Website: bh-photo
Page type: review-order
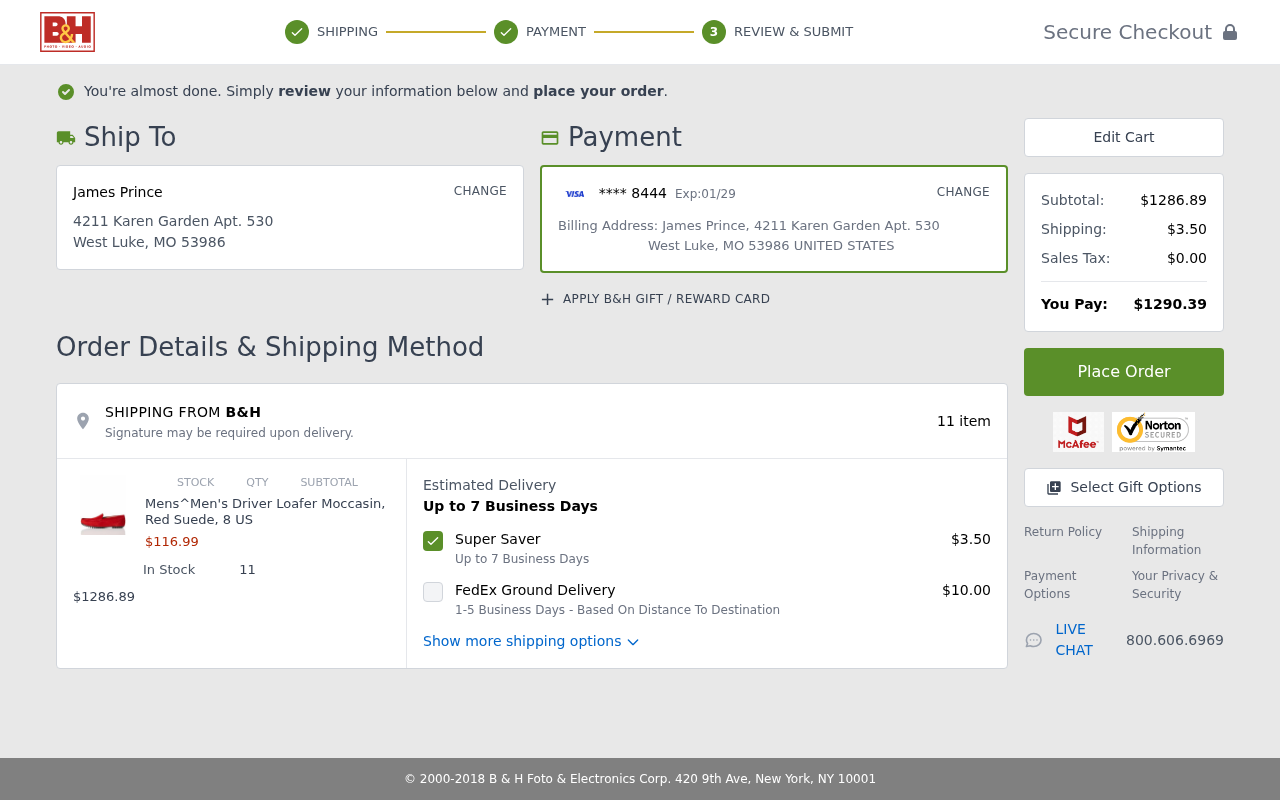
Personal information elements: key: PII_CARD_EXPIRY
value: Exp:01/29
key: PII_CARD_LAST4
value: **** 8444
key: PII_CITY_STATE_ZIP
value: West Luke, MO 53986
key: PII_COUNTRY
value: UNITED STATES
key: PII_FULLNAME
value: James Prince
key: PII_FULLNAME2
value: James Prince
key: PII_STREET
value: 4211 Karen Garden Apt. 530
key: PII_CITY
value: West Luke
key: PII_POSTCODE
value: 53986
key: PII_STATE_ABBR
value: MO
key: PII_POSTCODE_FULL
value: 53986
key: PII_CITY_STATE
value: West Luke, MO
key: PII_POSTCODE_NUMERIC
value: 53986
Product elements: key: PRODUCT1_NAME
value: Mens^Men's Driver Loafer Moccasin, Red Suede, 8 US
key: PRODUCT1_PRICE
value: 116.99
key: PRODUCT1_QUANTITY
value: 11
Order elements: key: ORDER_NUM_ITEMS
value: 11 item
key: ORDER_SUBTOTAL
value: $1286.89
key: ORDER_SHIPPING_COST
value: $3.50
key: ORDER_SHIPPING_ALT
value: $10.00
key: ORDER_SUBTOTAL2
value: $1286.89
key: ORDER_SHIPPING_COST2
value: $3.50
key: ORDER_TAX
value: $0.00
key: ORDER_TOTAL
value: $1290.39